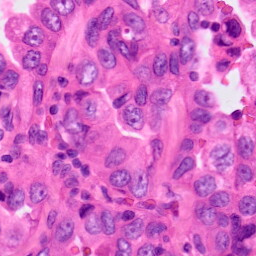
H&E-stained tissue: Lung